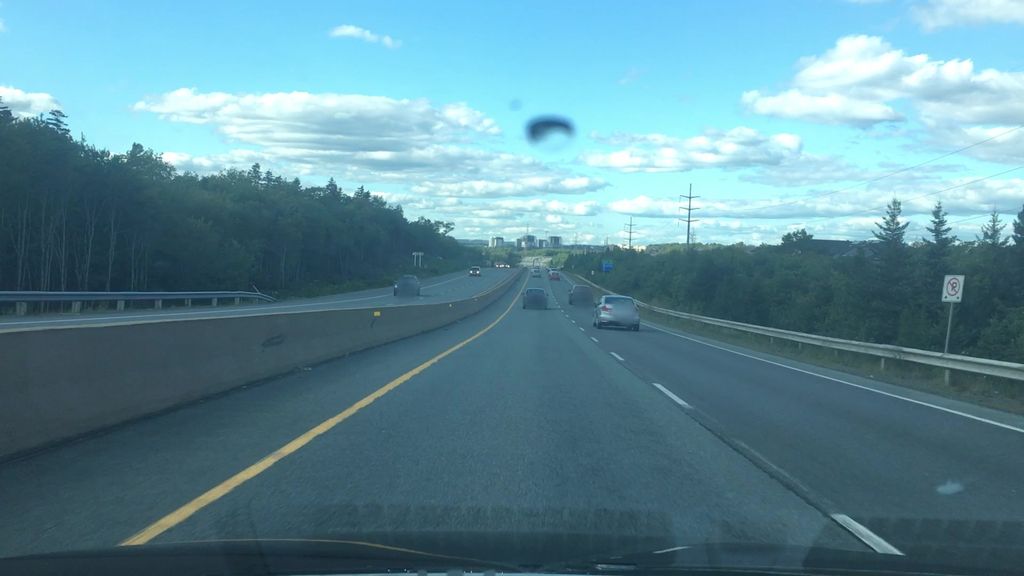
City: halifax